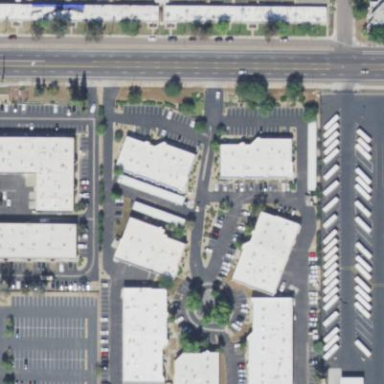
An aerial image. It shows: Commercial area.